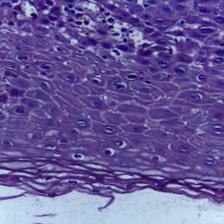
Diagnosis: OSCC